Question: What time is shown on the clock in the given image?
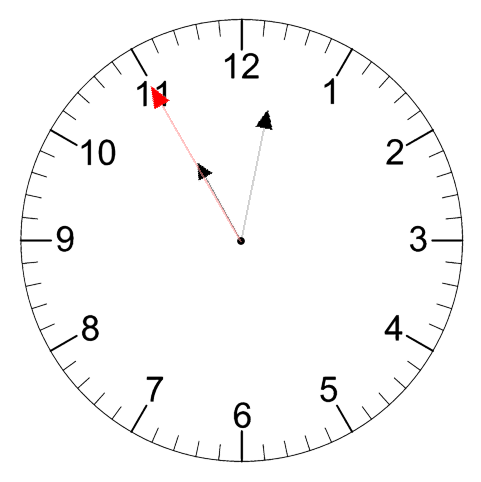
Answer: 11:01:55